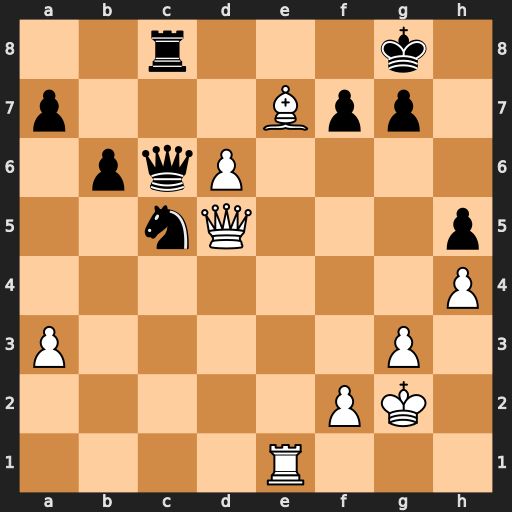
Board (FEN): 2r3k1/p3Bpp1/1pqP4/2nQ3p/7P/P5P1/5PK1/4R3
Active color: w
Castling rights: -
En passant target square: -
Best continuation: Qxc6 Rxc6 Rc1